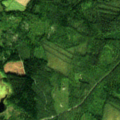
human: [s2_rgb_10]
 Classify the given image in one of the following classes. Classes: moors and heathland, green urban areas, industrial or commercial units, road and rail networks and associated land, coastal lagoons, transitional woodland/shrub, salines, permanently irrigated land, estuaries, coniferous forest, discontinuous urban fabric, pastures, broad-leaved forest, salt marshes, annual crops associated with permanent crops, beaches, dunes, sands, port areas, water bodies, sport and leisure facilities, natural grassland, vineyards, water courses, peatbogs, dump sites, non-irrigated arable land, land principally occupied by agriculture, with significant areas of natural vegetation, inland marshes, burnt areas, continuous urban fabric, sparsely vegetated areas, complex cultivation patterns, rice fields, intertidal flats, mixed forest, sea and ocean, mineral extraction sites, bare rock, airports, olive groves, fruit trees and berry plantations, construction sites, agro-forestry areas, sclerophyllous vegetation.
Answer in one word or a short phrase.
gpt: land principally occupied by agriculture, with significant areas of natural vegetation, coniferous forest, mixed forest, transitional woodland/shrub, water bodies